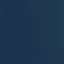
Land use / land cover: SeaLake